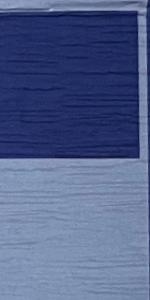
Label: Empty